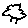
Label: tree